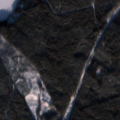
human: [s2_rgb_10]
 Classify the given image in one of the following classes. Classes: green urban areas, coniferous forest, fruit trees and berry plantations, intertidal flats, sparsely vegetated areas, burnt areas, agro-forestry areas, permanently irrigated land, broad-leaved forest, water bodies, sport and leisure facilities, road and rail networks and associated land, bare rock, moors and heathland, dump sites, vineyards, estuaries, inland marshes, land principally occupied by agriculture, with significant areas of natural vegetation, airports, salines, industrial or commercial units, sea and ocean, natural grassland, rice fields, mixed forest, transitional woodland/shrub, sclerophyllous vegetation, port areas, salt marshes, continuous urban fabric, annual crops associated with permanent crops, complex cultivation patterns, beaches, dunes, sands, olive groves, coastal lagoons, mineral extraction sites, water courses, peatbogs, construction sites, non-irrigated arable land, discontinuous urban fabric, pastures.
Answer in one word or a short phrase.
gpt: coniferous forest, water bodies